Interaction volume radius: 10 \u00c5
Interaction volume height: 20 \u00c5
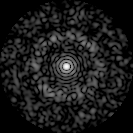
Disorder parameter: 0.8199